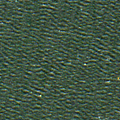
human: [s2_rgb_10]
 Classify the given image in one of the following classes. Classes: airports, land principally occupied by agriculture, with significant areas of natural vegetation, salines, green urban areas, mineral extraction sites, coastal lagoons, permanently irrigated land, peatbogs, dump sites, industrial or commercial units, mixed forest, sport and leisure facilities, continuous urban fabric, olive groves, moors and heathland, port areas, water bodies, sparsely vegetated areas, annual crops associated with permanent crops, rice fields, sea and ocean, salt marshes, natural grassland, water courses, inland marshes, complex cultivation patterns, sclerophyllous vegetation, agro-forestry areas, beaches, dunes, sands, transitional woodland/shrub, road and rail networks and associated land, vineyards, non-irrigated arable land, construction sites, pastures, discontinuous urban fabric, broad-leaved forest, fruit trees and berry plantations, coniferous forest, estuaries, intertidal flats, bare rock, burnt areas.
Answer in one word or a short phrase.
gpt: sea and ocean